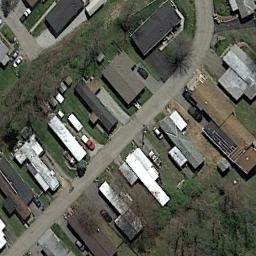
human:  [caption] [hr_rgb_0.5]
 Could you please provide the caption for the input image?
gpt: The mobile home park is on the grass next to the road .

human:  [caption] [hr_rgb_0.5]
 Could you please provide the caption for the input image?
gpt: There are many buildings of different shapes and sizes in the mobile home parks .

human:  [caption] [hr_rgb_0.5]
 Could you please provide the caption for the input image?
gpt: A wood is next to the mobile home park .

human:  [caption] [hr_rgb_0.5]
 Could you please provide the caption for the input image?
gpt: The mobile home park has some mobile homes of different sizes and trees on the grass and a road goes through the mobile home park .

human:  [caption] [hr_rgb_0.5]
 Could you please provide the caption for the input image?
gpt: There are some buildings and green trees in the mobile home park .